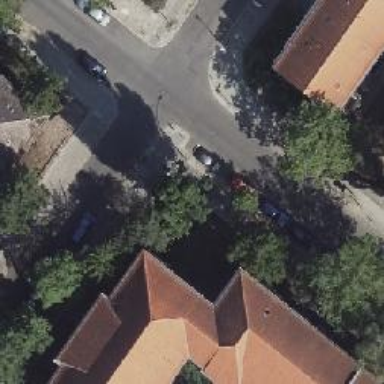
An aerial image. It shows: Residential road with asphalt surface and parallel parking lanes on both sides. The sidewalk on the right has surface made of setts.